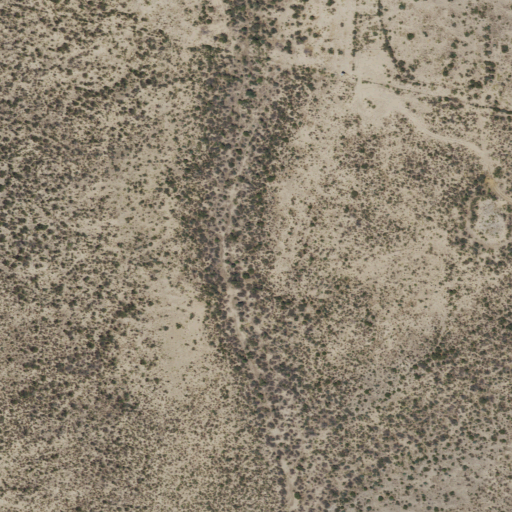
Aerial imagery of valley in Texas named Double Tank Canyon containing only shrub